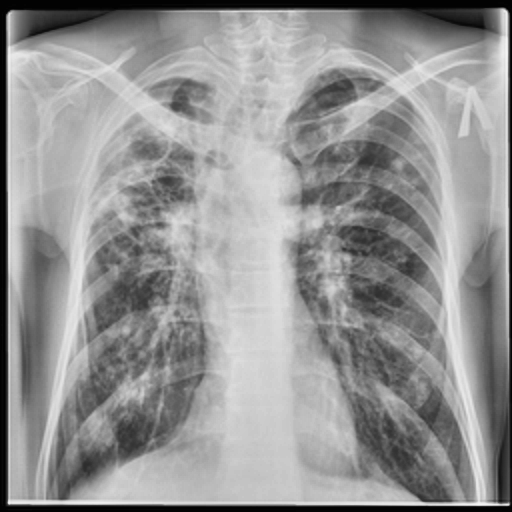
Finding: TUBERCULOSIS